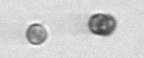
Label: Thalassiosira_sp_aff_mala